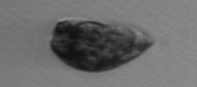
Label: Prorocentrum